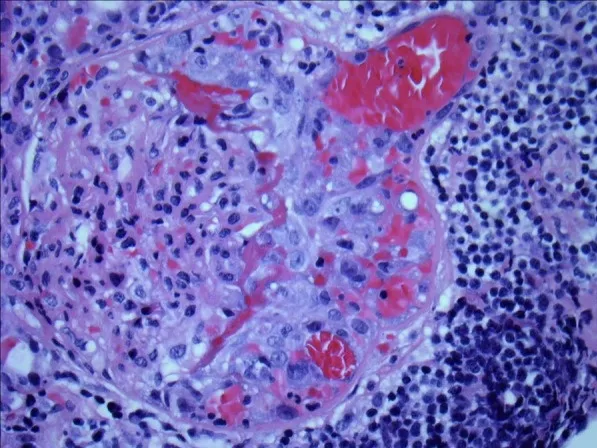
Kidney biopsy showing a glomerulus with cellular crescent formation (H & E stain; 400x).
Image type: pathology (h&e)